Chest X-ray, PA view. Patient: 65 years old, sex M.
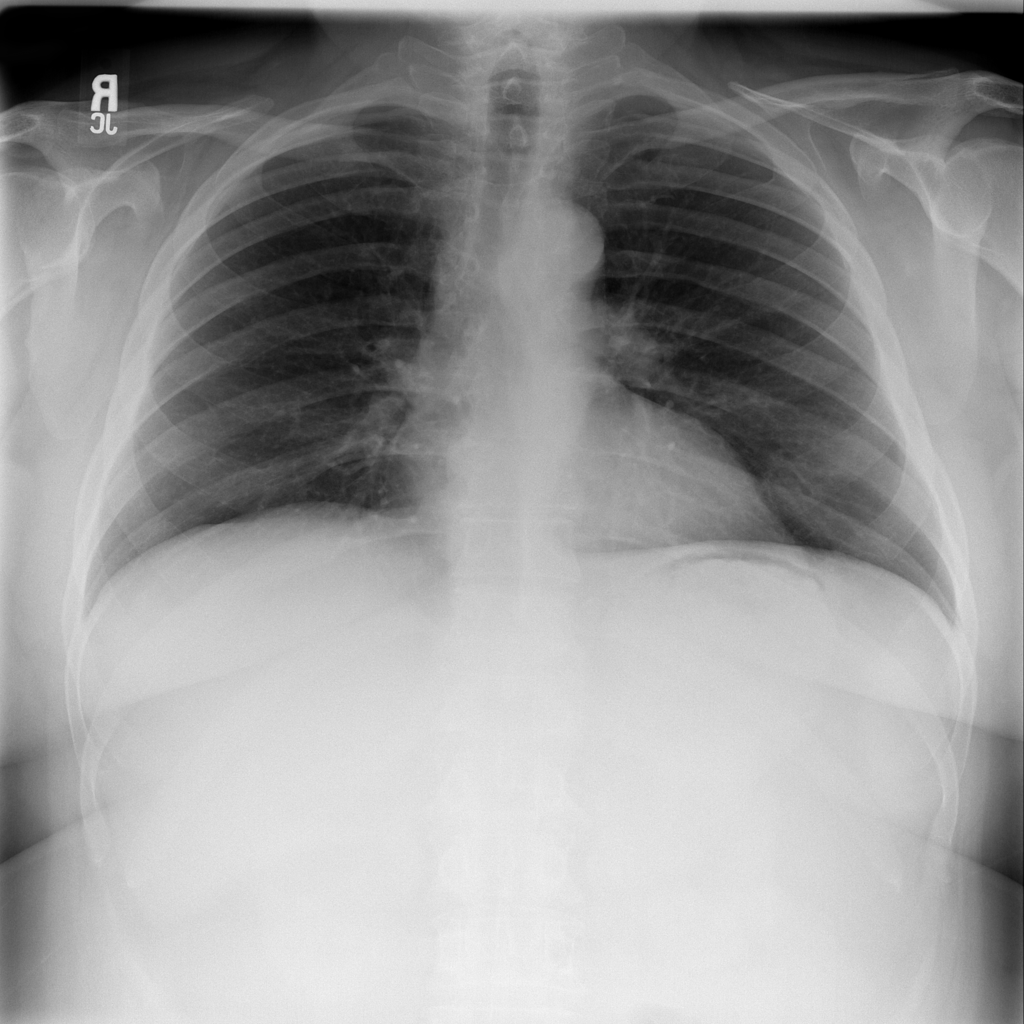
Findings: No Finding